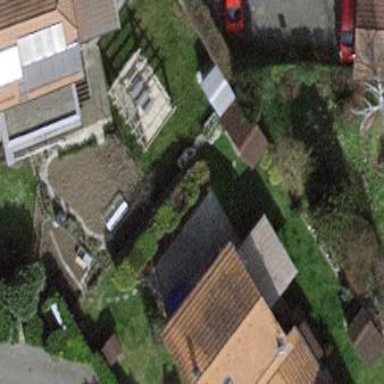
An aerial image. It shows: Garden enclosed by fence.